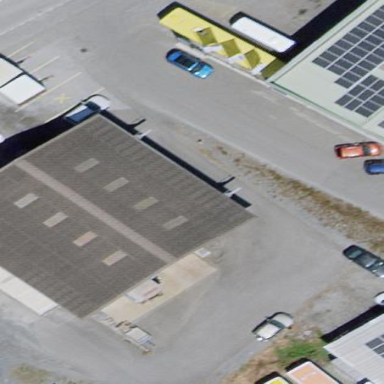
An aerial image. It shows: Industrial building.